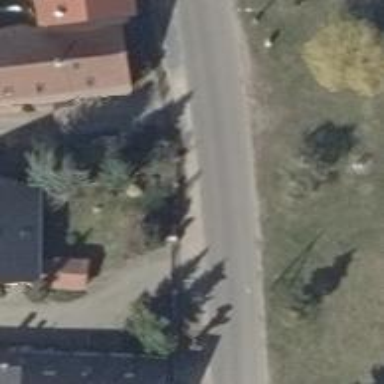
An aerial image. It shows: Residential road with asphalt surface.